Question: - -
'''
<table>
<tr><td>Hi <%username%>,</td></tr>
<tr><td><b>Greetings from Sunlight IT</b></td></tr>
<tr><td>Earlier you are assigned for a <%keyword%> keyword to get <%OldPosition%> position. Your keyword assigned keyword date was <%oldStartDate%> and Previous target date was <%oldtargetdated%> which you couldn't reach your target position.So once again, I'm assigning <%keyword%> keyword to get <%NewPosition%> position. Newly assigned date is <%NewStartDate%>and target date is <%Newtargetdate%></td></tr>
<tr><td>This time try to achieve the target position i.e <%NewPosition%> for the keyword <%keyword%> with out fail.
</td></tr>
<tr><td>Thanks & Regards</td></tr>
<tr><td>Project Manager</td></tr>
<tr><td>Sunlight IT</td></tr>
<tr><td>My desk | 91 40 5454</td></tr>
<tr><td>t | 91 40 4545</td></tr>
<tr><td>e | support@gdgds.com</td></tr>
<tr><td>w | www.sunlifdfasghtit.com</td></tr>
</table>
</body>
'''

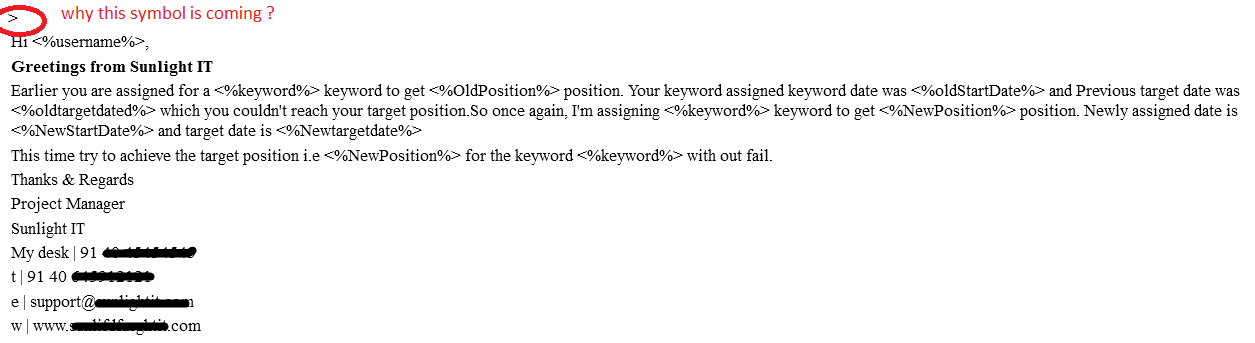
Answer: Remove all of the '<br/>' in your table, they're not allowed there.